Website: macys
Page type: delivery-shipping
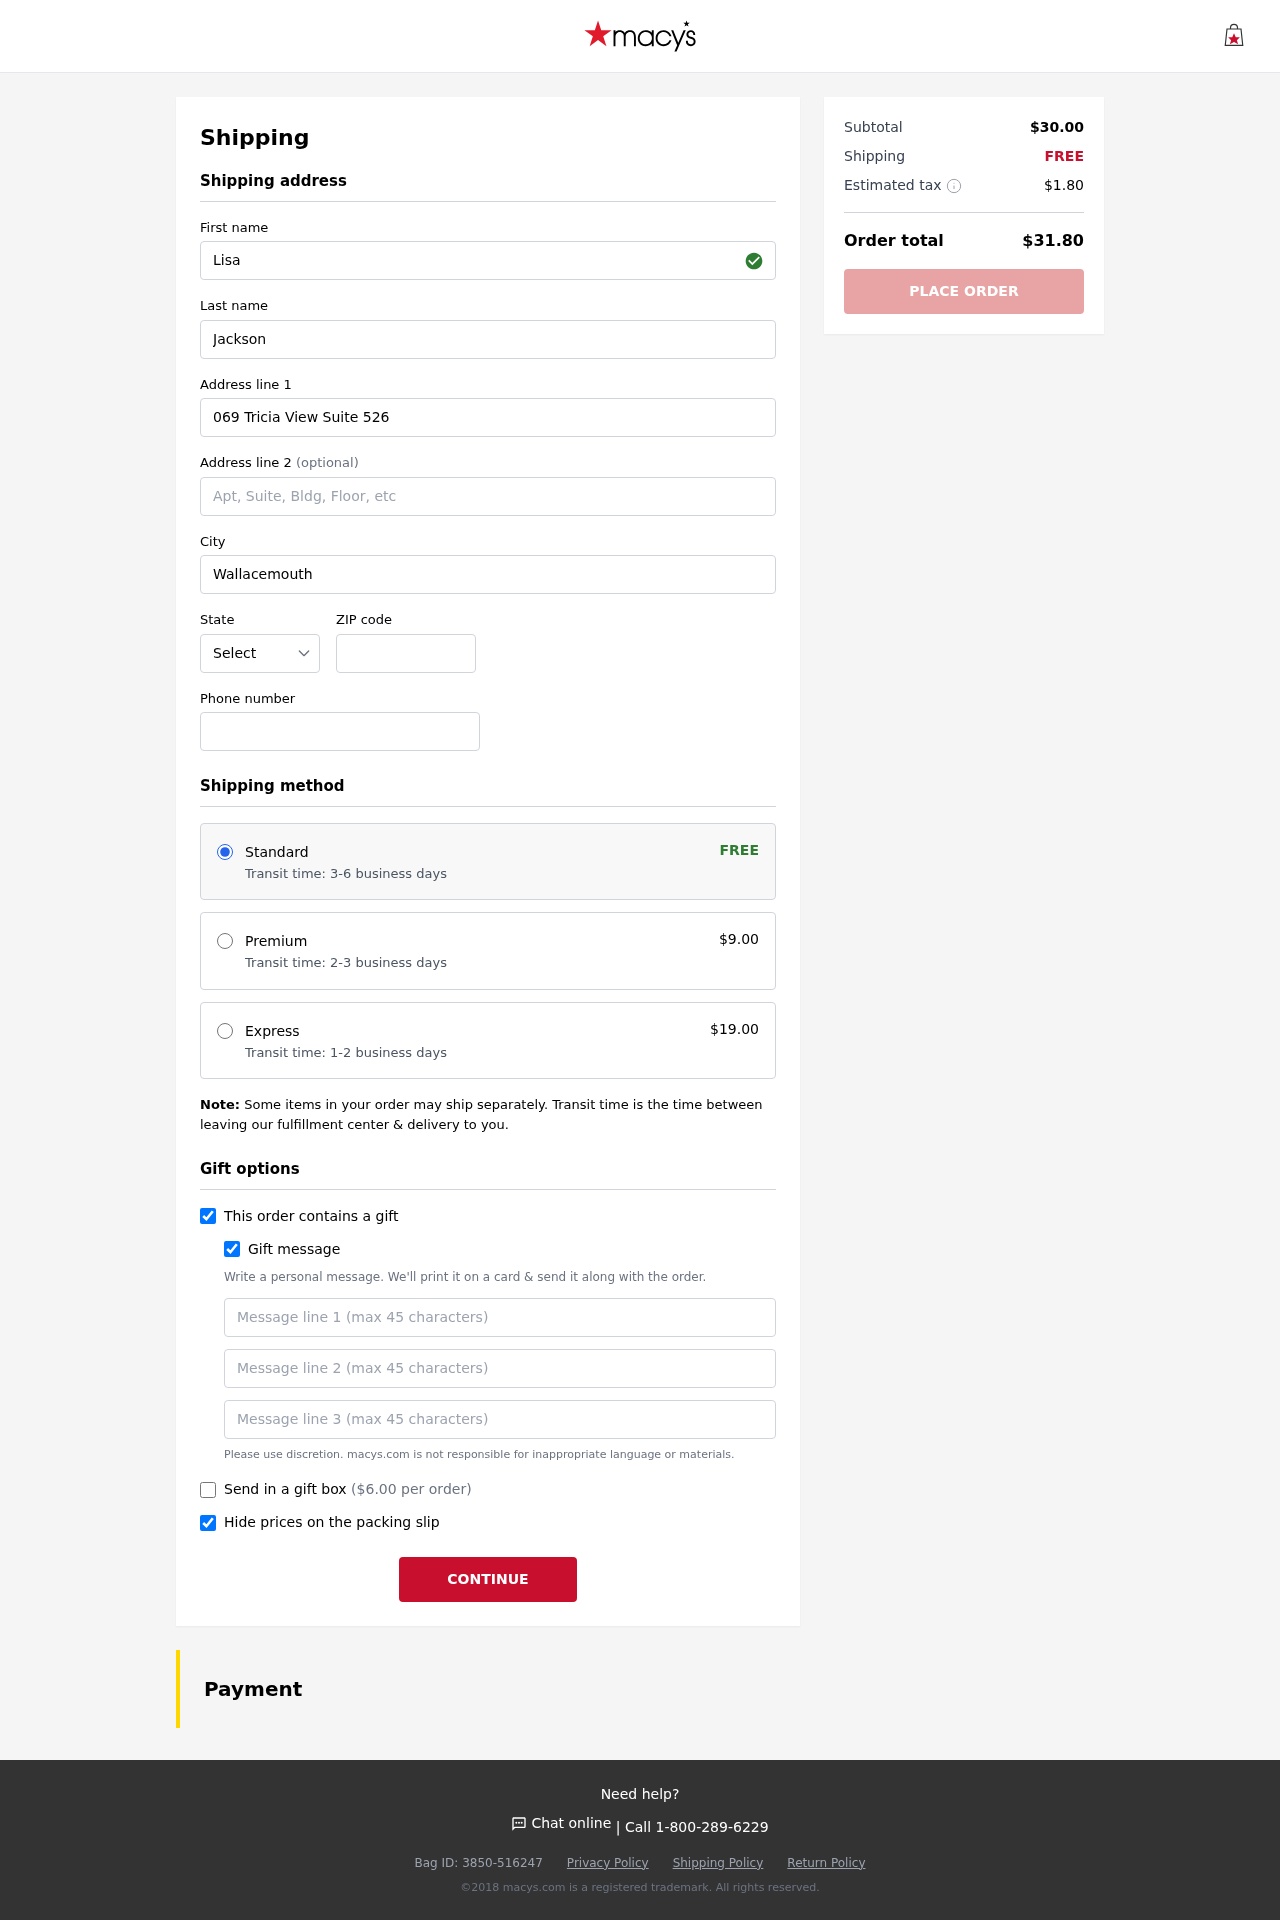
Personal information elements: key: PII_STATE_ABBR
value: IL
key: PII_FIRSTNAME
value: Lisa
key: PII_LASTNAME
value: Jackson
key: PII_STREET
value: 069 Tricia View Suite 526
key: PII_CITY
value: Wallacemouth
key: PII_POSTCODE
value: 19765
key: PII_PHONE
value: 2047251061
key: PII_GIFT_MESSAGE
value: Happy birthday to the amazing you! I saw this beautiful ring and thought it would be a perfect reminder of your strength and faith. Hope it brings you as much joy as you bring to everyone around you!  Lisa
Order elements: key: ORDER_SHIPPING_STANDARD
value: Transit time: 3-6 business days
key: ORDER_SHIPPING_COST
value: FREE
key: ORDER_SHIPPING_PREMIUM
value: Transit time: 2-3 business days
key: ORDER_SHIPPING_PREMIUM_PRICE
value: $9.00
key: ORDER_SHIPPING_EXPRESS
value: Transit time: 1-2 business days
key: ORDER_SHIPPING_EXPRESS_PRICE
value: $19.00
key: ORDER_GIFT_BOX_PRICE
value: ($6.00 per order)
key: ORDER_SUBTOTAL
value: $30.00
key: ORDER_SHIPPING_COST2
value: FREE
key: ORDER_TAX
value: $1.80
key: ORDER_TOTAL
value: $31.80